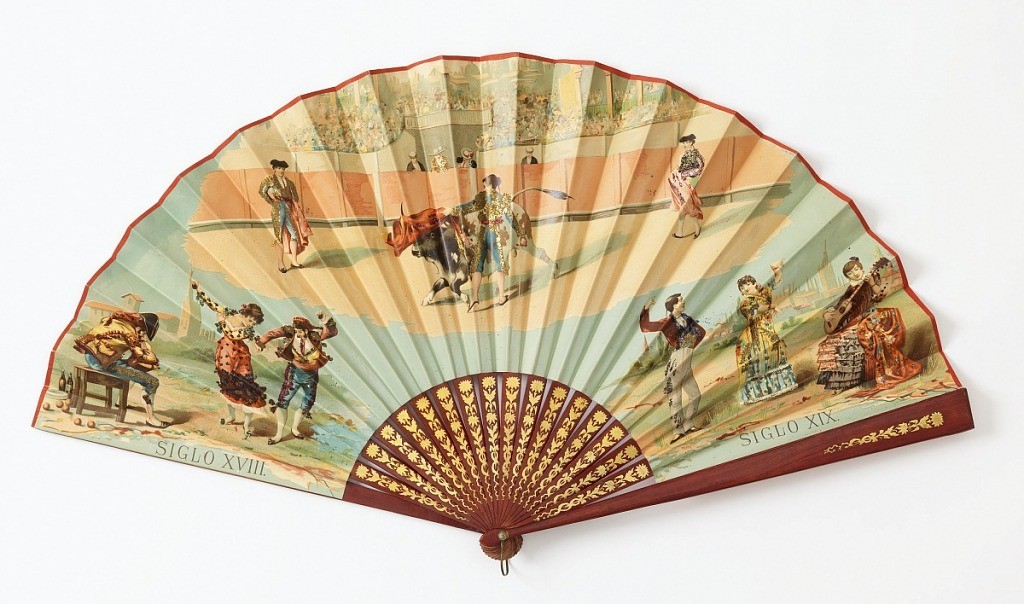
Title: Pleated fan
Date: late 19th century
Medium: Paper leaf with chromolithograph, pasted with spangles, painted and gilded wood sticks
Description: Pleated fan. Paper leaf printed with a chromolithograph.The obverse shows a bullfighting scene in the center; to the left is a dance scene of the 18th century, and to the right a dance scene of the 19th century. The reverse is red paper. Wood sticks are stained red, varnished and have gilt ornament.